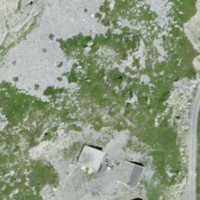
EUNIS habitat code: 31
Species observed at this site:
Turdus pilaris
Phoenicurus ochruros
Turdus torquatus
Cuculus canorus